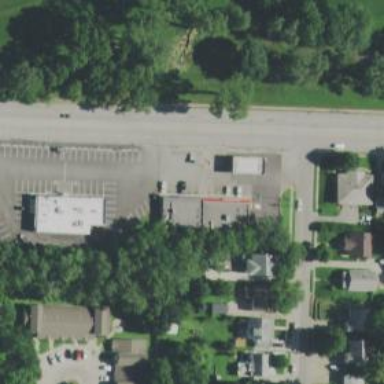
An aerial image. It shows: Convenience shop.